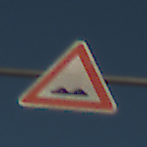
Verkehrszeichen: UnebeneFahrbahn
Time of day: SunriseSunset
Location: Outdoor (Nature)
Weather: Clear
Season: NotSpecified
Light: Natural